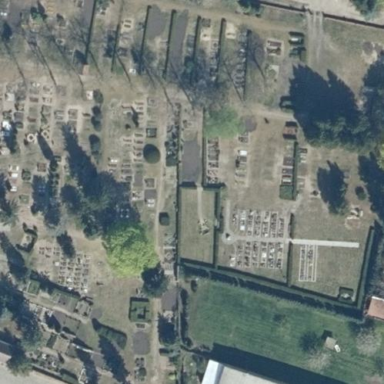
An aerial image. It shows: Cemetery.